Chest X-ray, AP view. Patient: 27 years old, sex F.
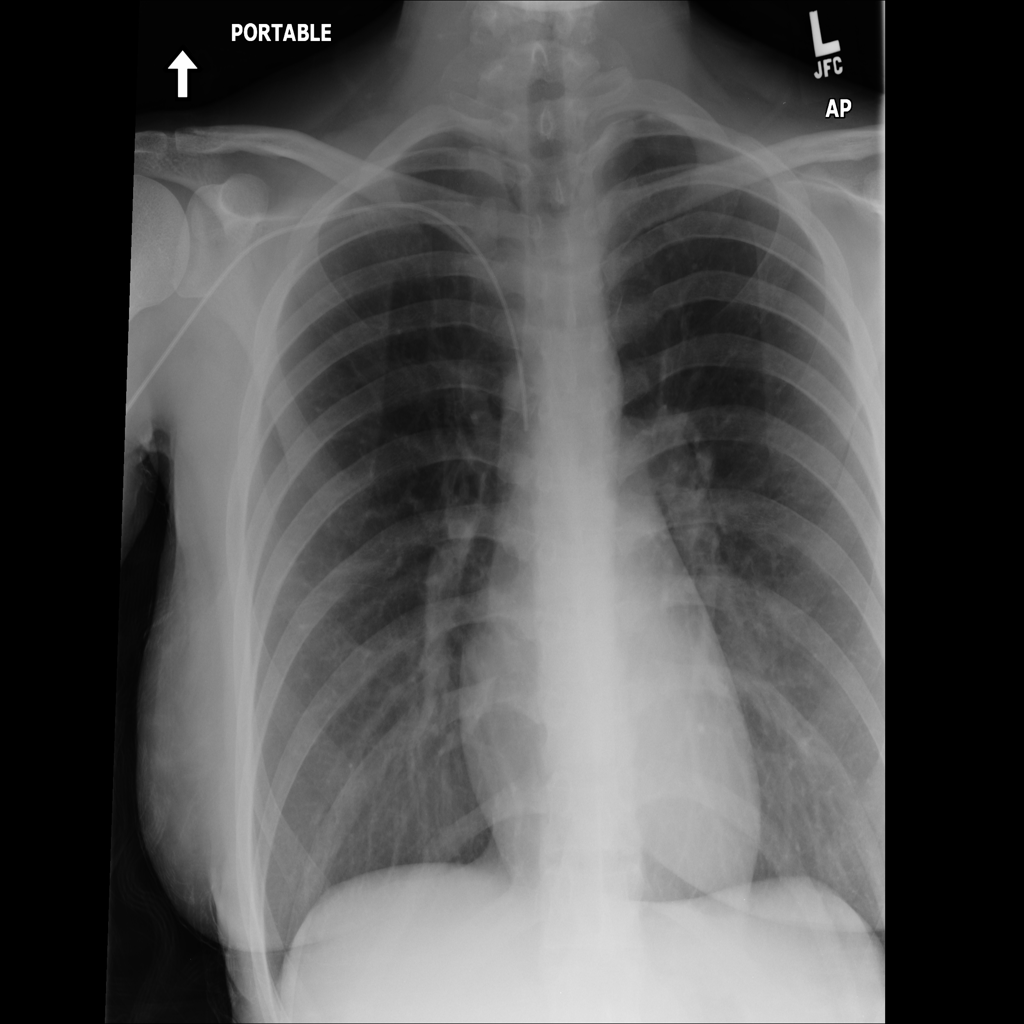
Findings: No Finding